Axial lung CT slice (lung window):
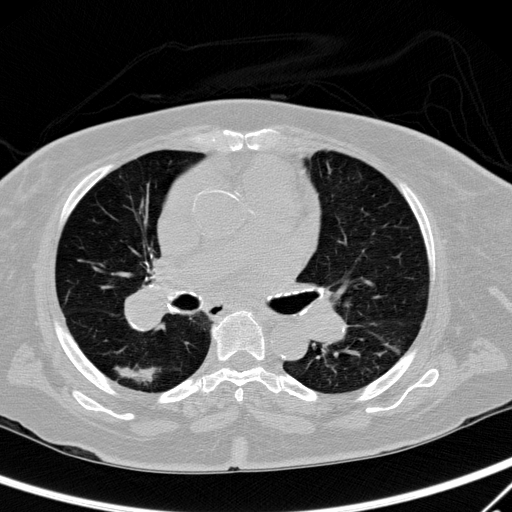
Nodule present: yes
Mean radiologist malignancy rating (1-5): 5